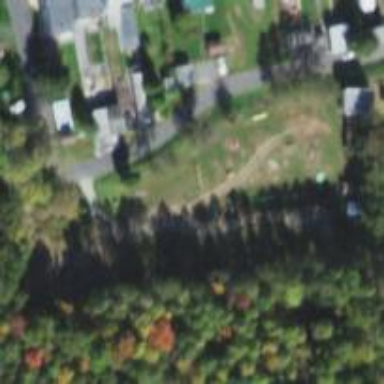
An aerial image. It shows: Playground with springy equipment.